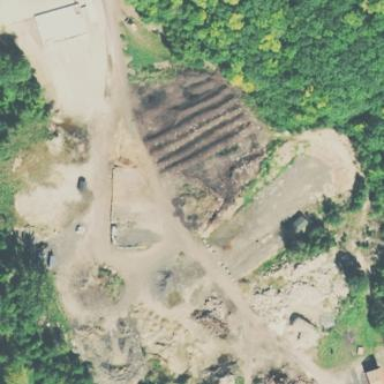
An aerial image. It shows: Industrial area dedicated to recycling. This recycling center specializes in green waste.